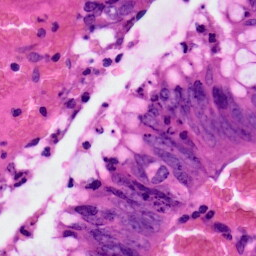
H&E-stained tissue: Colon